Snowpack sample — Rabbit Ears Pass, Jackson County, Colorado, USA (12/17/25, 1:08 PM MST)
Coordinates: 40.387, -106.625
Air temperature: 34 °F
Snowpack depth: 46 cm
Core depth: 20 cm
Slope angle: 6°, slope face: 165°
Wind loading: medium
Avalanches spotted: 0
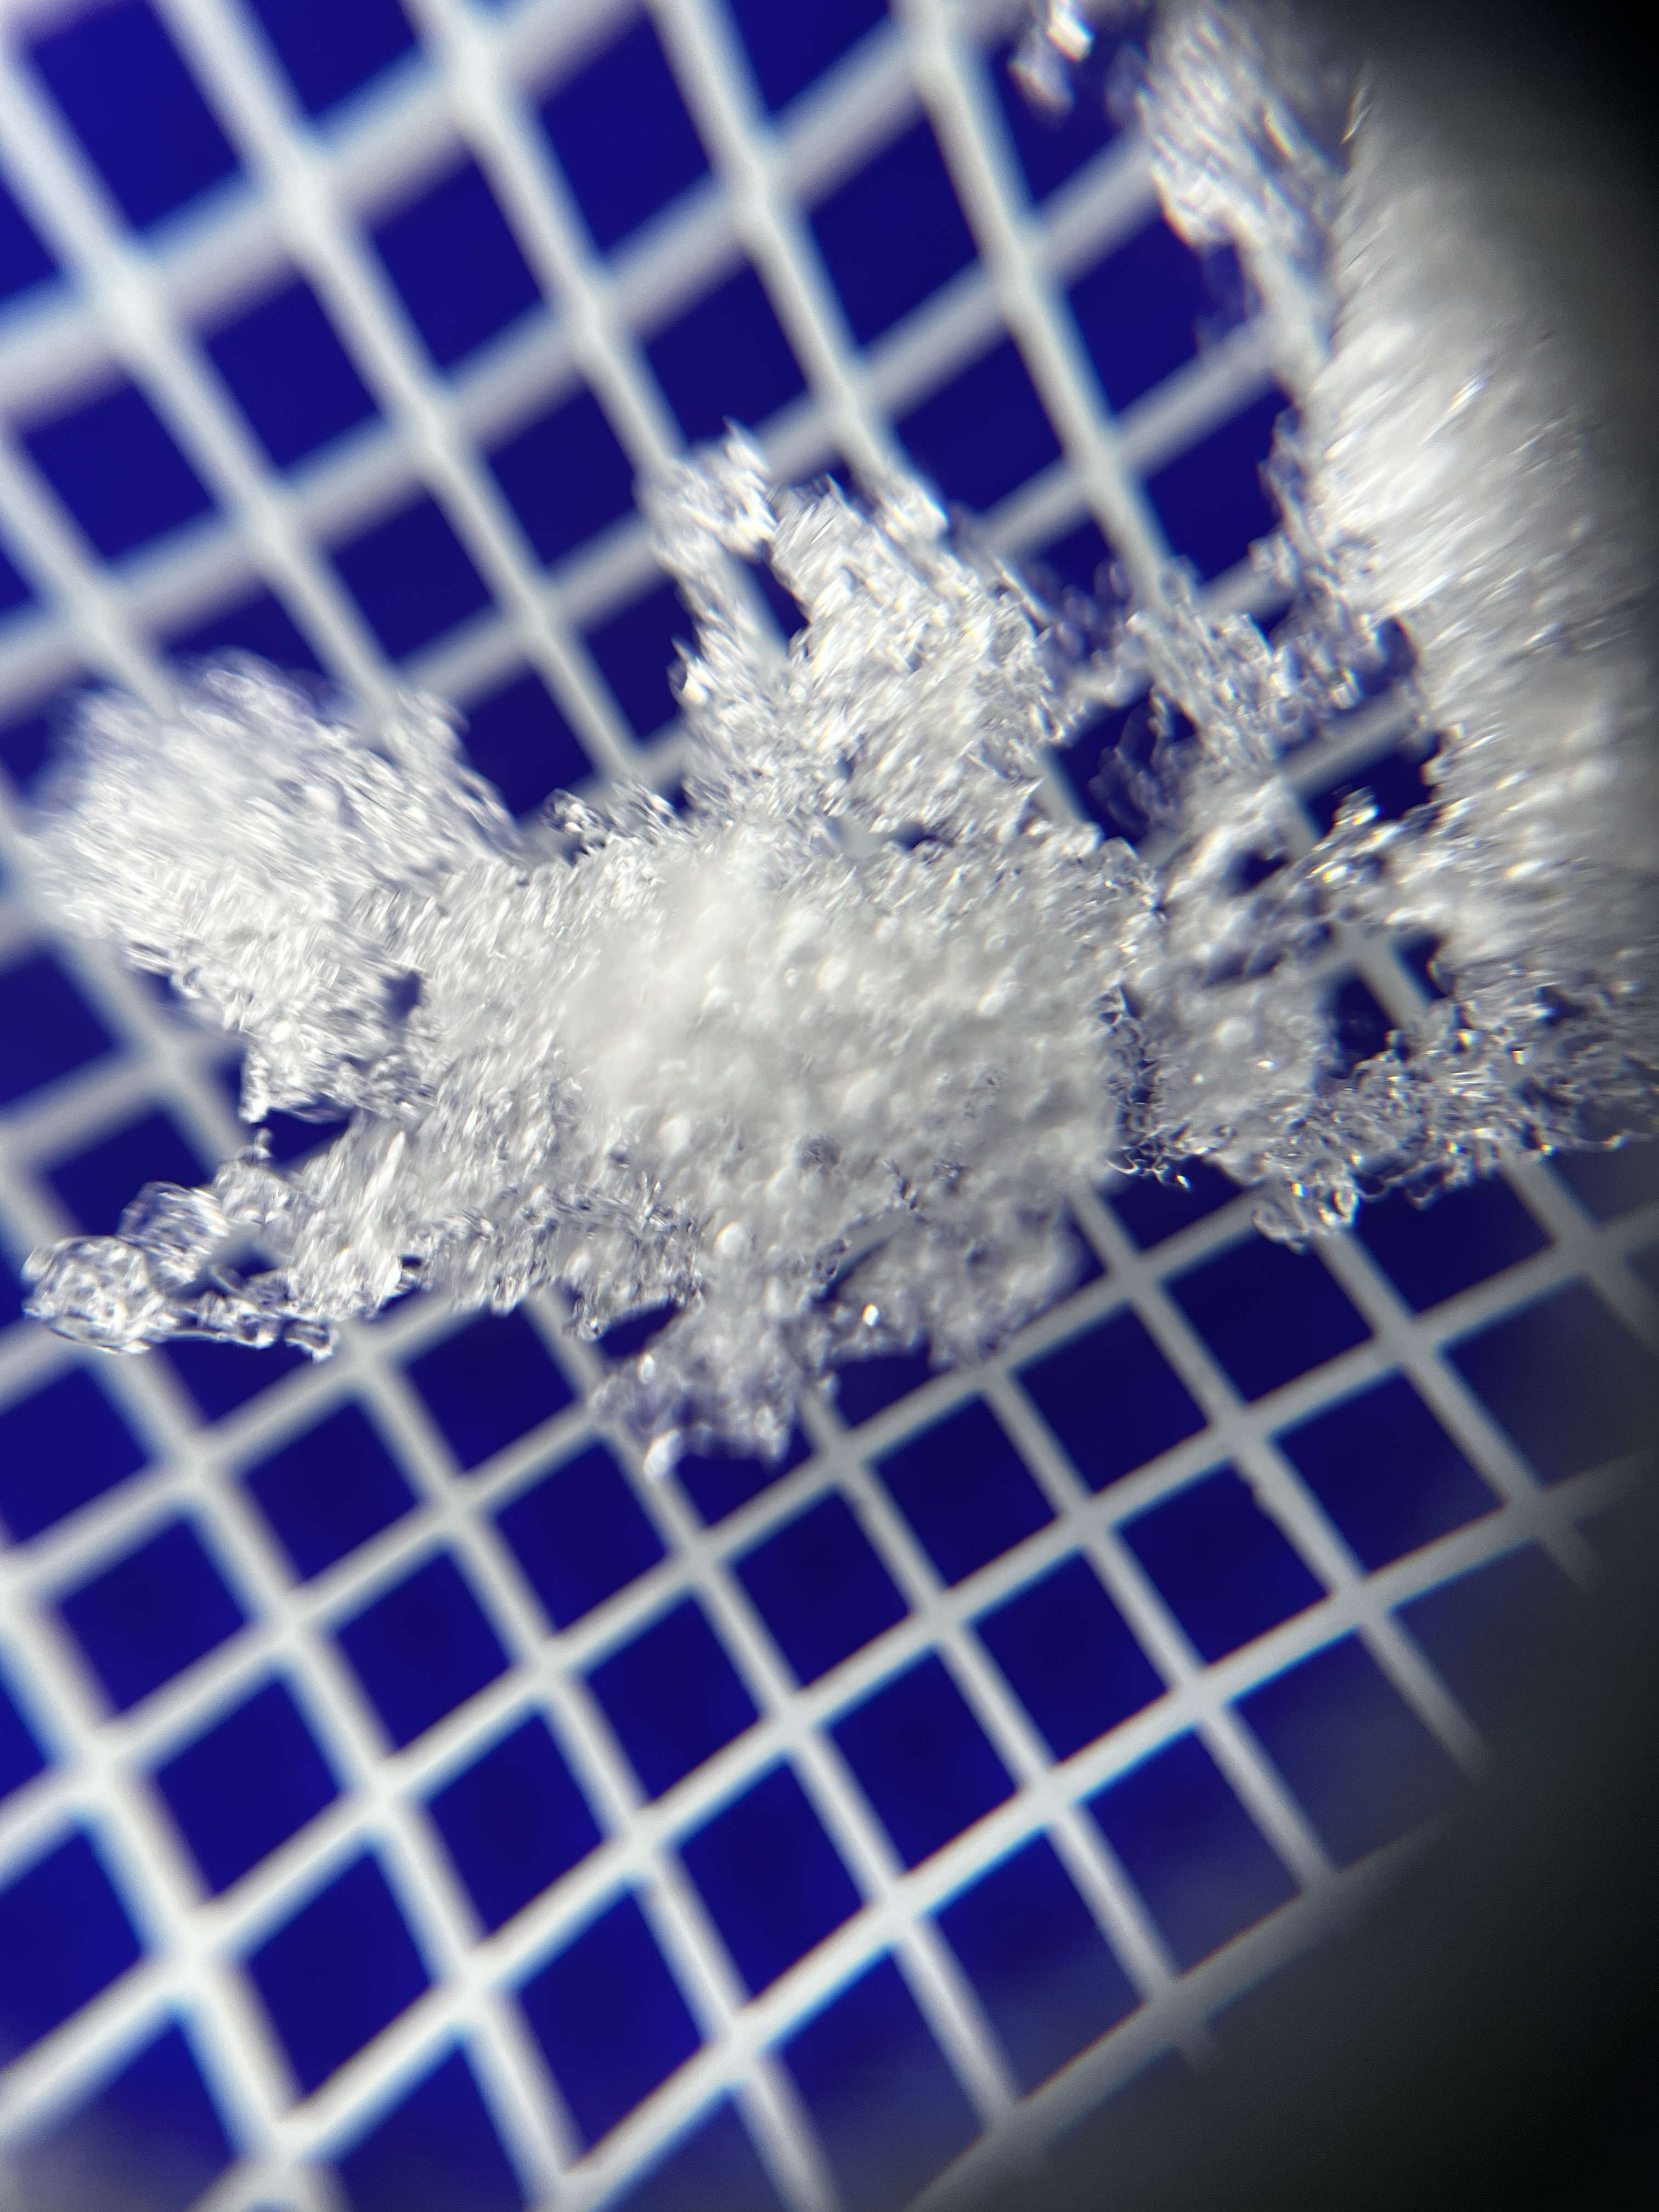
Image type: magnified_profile
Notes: No avalanches spotted nearby, although collected in a meadowy area with minimal risk on this face of the pass.